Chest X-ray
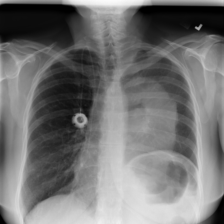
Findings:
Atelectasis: negative
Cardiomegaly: negative
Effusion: negative
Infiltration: negative
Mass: positive
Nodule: negative
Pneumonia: negative
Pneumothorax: negative
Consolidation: negative
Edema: negative
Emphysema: negative
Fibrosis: negative
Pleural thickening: negative
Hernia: negative